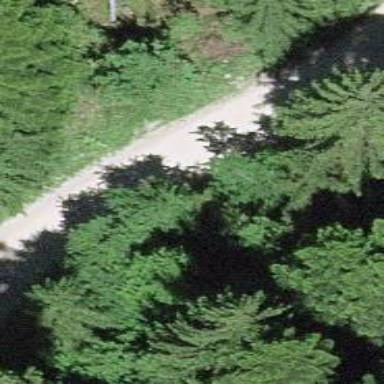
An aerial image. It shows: Paved service road with grade 2 track type.